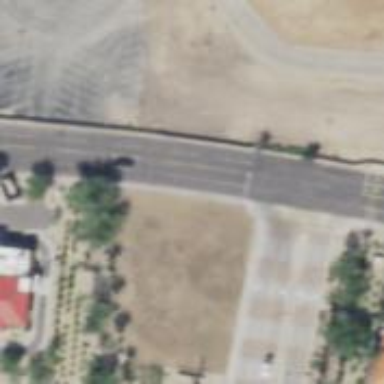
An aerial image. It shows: Solid stop line on the road.